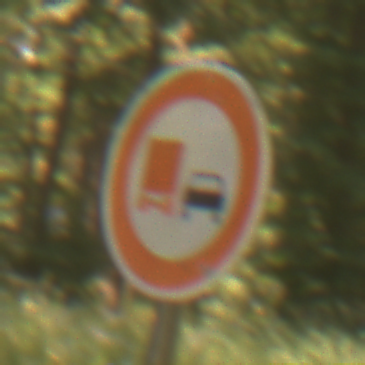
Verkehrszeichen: UeberholverbotKraftfahrzeuge
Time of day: Midday
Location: Outdoor (Nature)
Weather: PartlyCloudy
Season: NotSpecified
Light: Natural